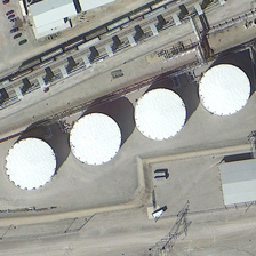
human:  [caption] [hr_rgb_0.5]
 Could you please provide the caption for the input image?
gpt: Four storage tanks are close to pipelines and railways.

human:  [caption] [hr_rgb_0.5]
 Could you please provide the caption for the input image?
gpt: Four fuel tanks near pipelines and railways.

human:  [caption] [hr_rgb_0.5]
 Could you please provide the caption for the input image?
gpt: Four tanks are near the pipeline and the railway.

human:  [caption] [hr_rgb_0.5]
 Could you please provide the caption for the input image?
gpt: Four tanks near pipelines and railways.

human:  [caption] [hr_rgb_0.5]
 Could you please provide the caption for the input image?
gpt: Four containers are close to pipelines and railways.